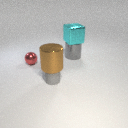
large gray metal cylinder to the right of small gray rubber cylinder